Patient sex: F
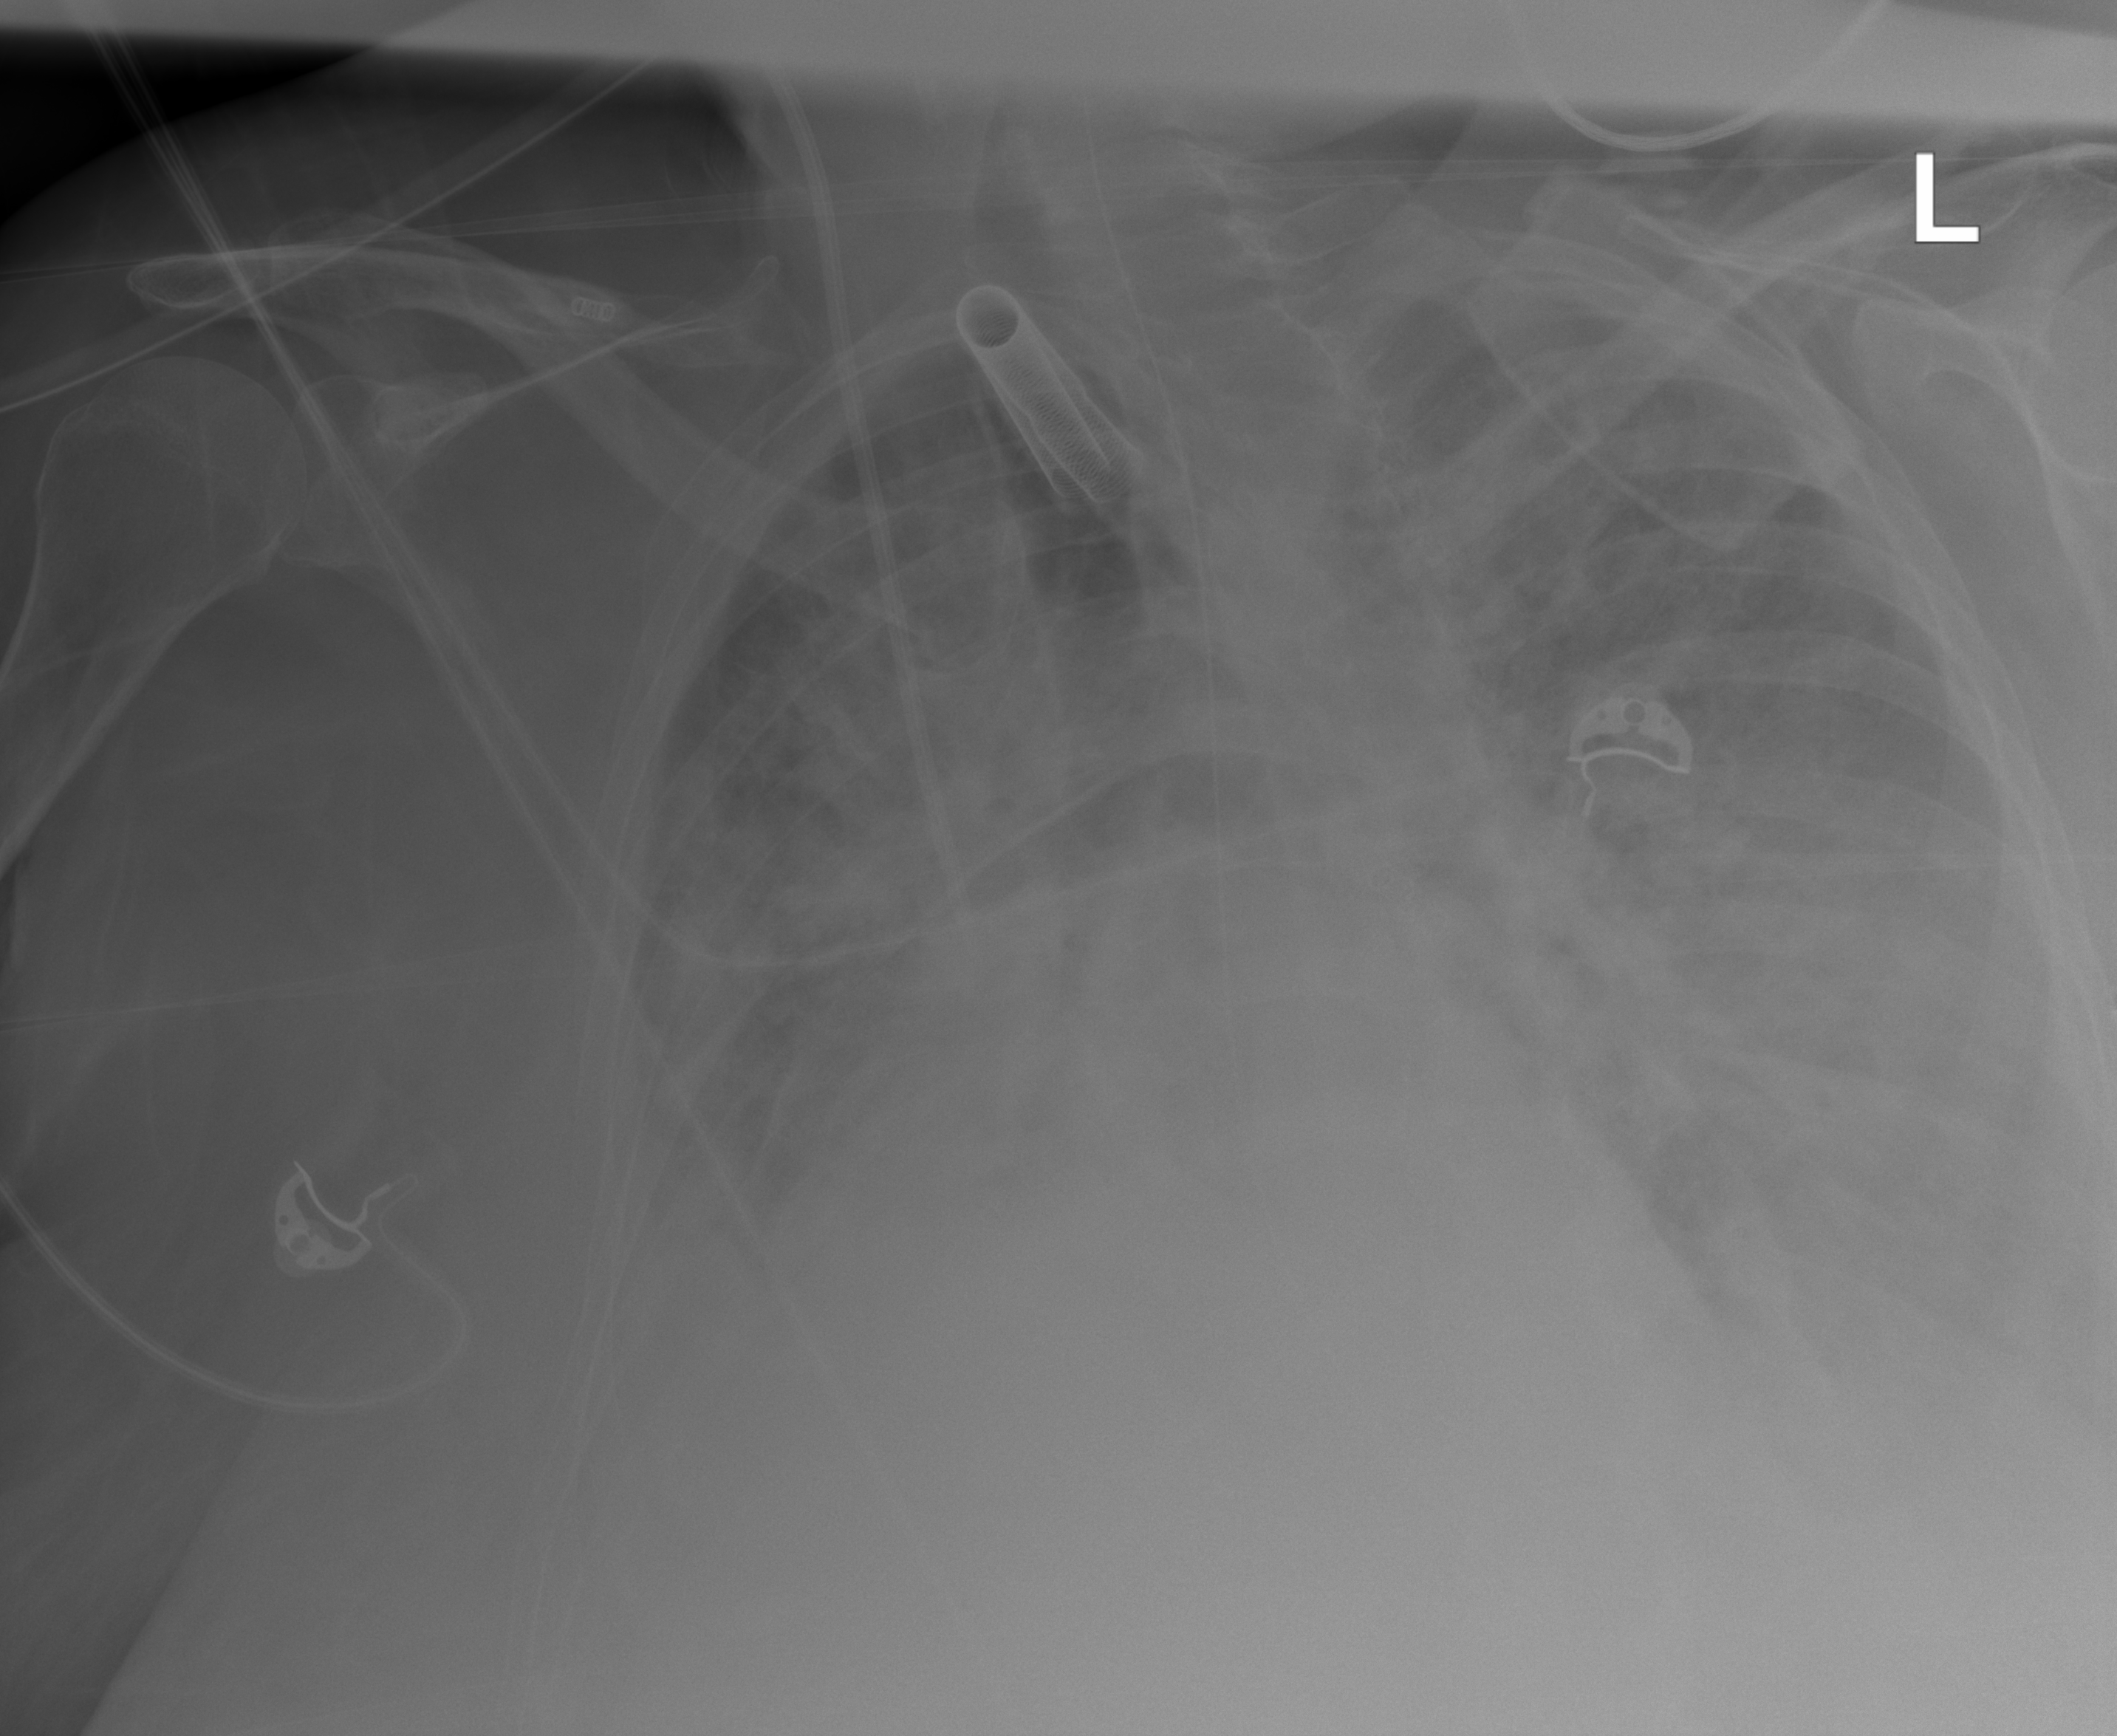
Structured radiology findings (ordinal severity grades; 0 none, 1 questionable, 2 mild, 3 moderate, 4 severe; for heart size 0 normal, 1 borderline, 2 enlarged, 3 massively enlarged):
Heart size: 2
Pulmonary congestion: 2
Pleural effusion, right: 2
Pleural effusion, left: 2
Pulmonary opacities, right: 4
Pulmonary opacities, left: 4
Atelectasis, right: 3
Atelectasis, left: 3